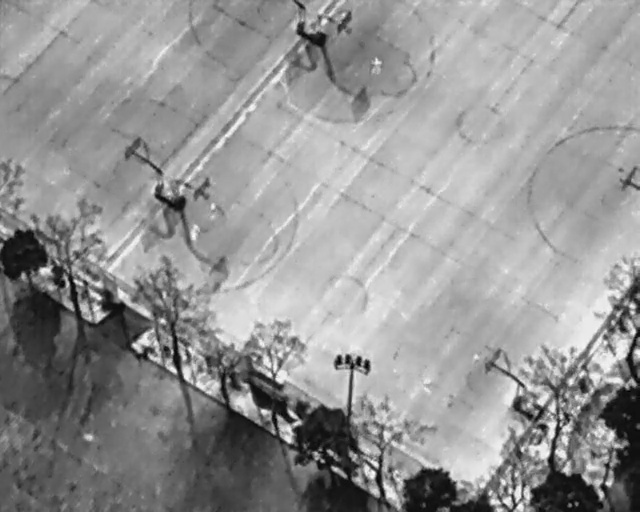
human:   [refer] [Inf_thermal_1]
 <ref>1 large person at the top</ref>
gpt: <box>[[56, 11, 60, 13, 2]]</box>

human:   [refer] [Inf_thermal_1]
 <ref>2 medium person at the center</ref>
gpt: <box>[[28, 44, 32, 46, 2], [31, 40, 34, 42, 2]]</box>